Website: slack
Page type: payment
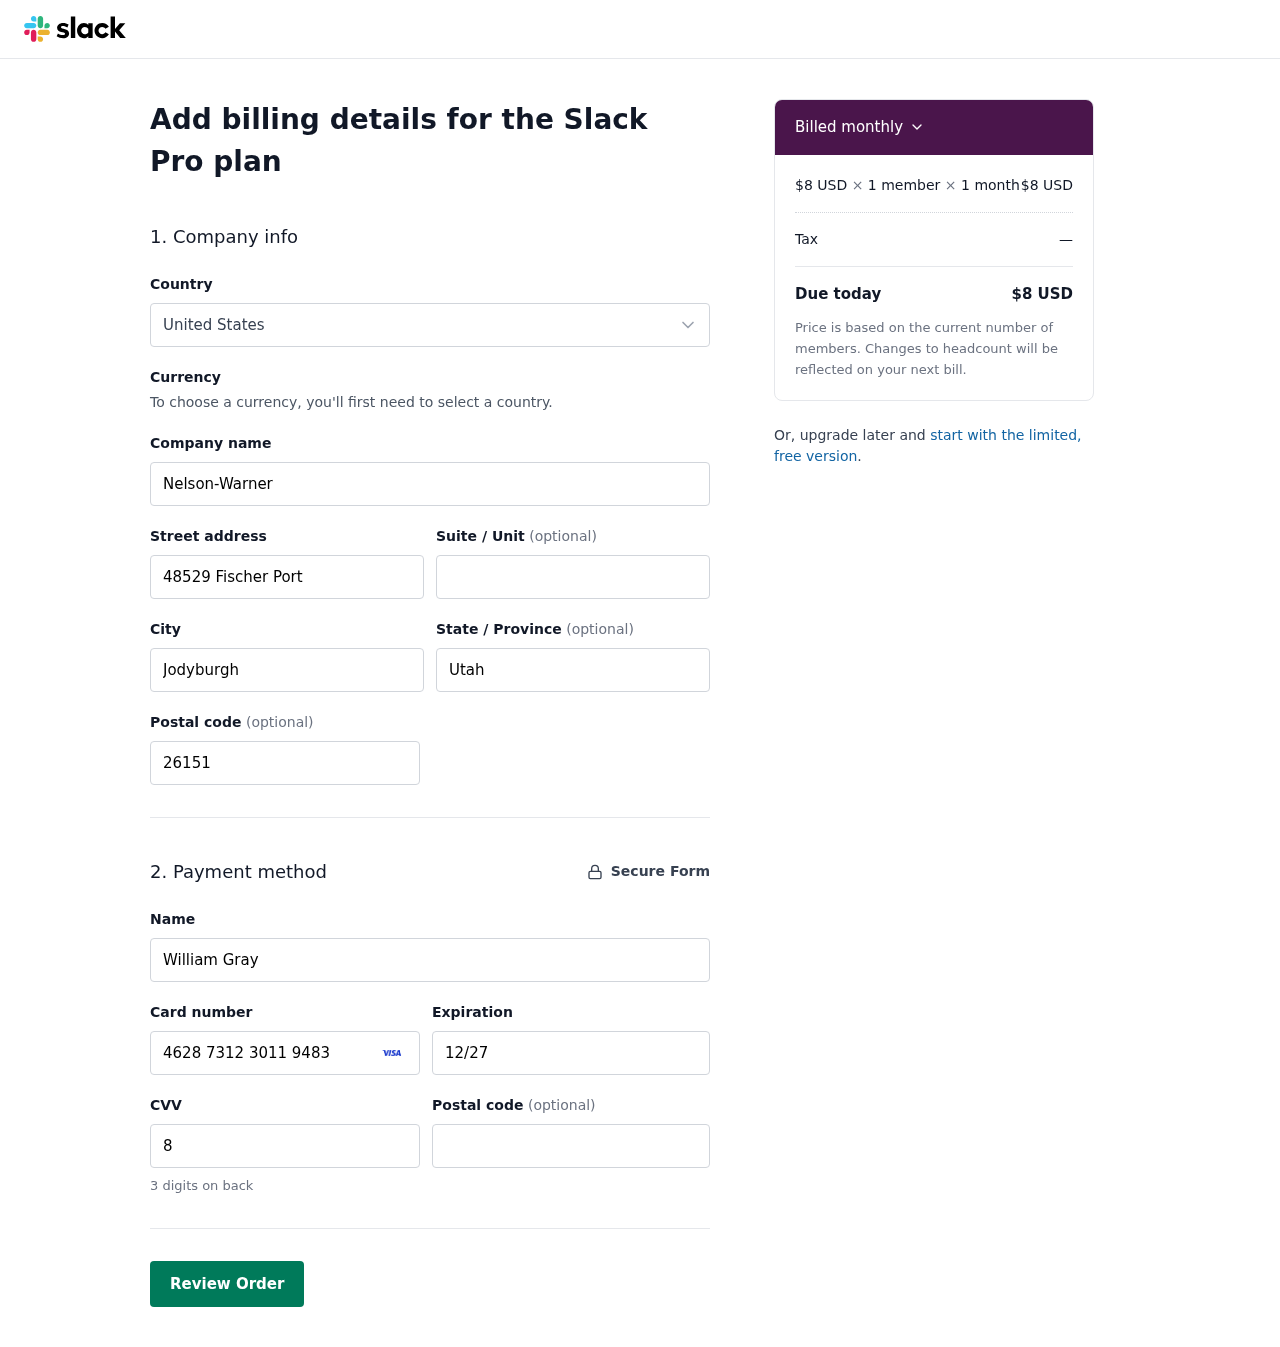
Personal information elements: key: PII_COUNTRY
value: United States
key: PII_COMPANY
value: Nelson-Warner
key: PII_STREET
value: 48529 Fischer Port
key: PII_CITY
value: Jodyburgh
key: PII_STATE
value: Utah
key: PII_POSTCODE
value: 26151
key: PII_FULLNAME
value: William Gray
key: PII_CARD_NUMBER
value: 4628 7312 3011 9483
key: PII_CARD_EXPIRY
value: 12/27
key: PII_CARD_CVV
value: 806
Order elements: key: ORDER_PRICE_PER_MEMBER
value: $8 USD
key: ORDER_NUM_MEMBERS
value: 1 member
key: ORDER_NUM_MONTHS
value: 1 month
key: ORDER_SUBTOTAL
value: $8 USD
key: ORDER_TAX
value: —
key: ORDER_TOTAL
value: $8 USD